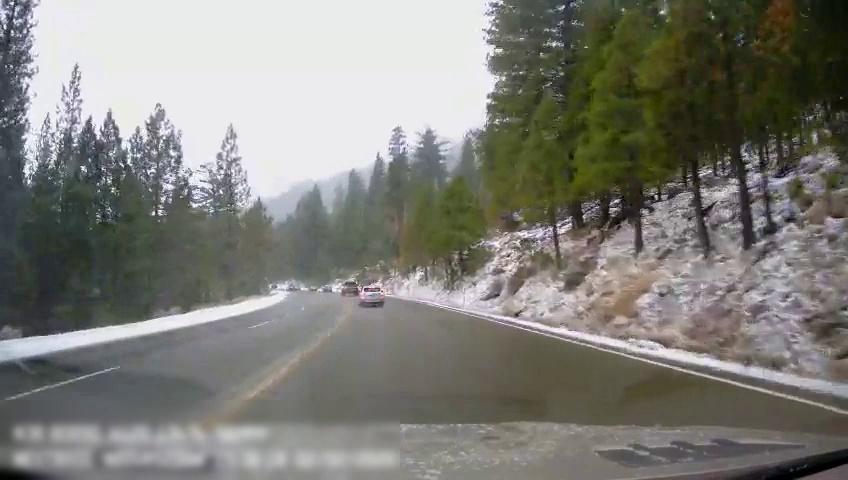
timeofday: Day
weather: Snowy
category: Drivable Space
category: Vehicles | Truck
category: Vehicles | SUV
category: Vehicles | SUV
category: Lanes | Current Lane
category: Lanes | Opposite Lane
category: Lanes | Current Lane